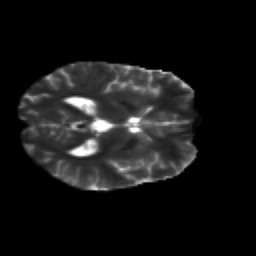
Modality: T2w
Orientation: axial
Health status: healthy
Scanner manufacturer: siemens
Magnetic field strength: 3 T
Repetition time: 12 s
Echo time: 0.092 s